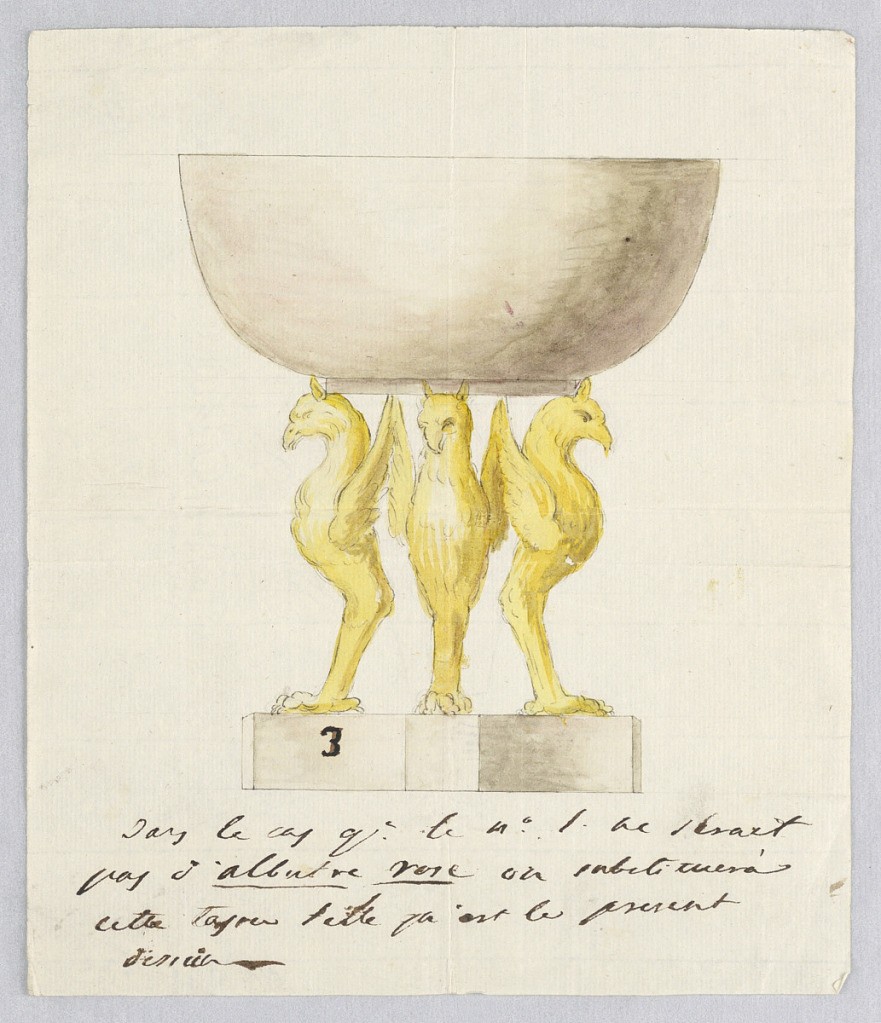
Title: Design for a Bowl
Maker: Luigi Righetti, Italian, 1780 - 1819
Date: early 19th century
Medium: Pen and ink, brush and watercolor, graphite on paper
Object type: Drawing
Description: Vertical rectangle. Design for a bowl intended to be executed in alabaster and gilded metal. The base is like the upper one in 1938-88-634. Three chimaerae support the bowl. Inscription below. Verso: the plan of the base.